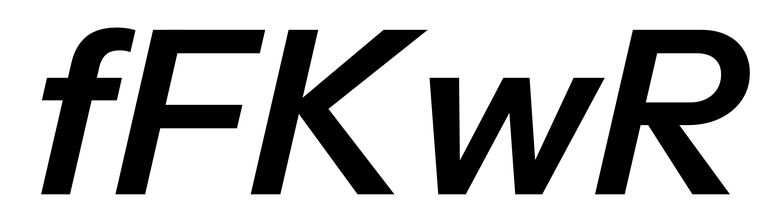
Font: InstrumentSans-Italic_SemiBold_Italic